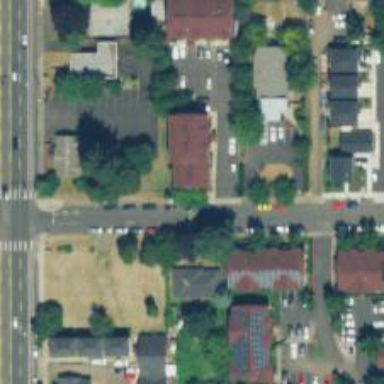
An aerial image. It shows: Residential road with sidewalk on the left side.